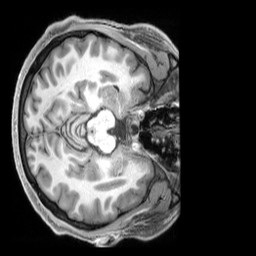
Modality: T1w
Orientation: axial
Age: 29
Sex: male
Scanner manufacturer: siemens
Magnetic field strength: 3 T
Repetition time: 2.3 s
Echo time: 0.00229 s